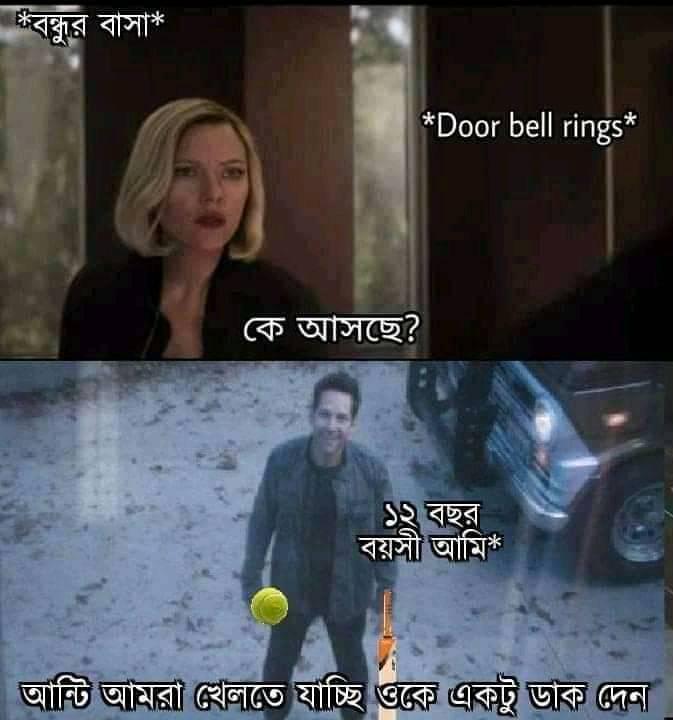
Caption: *বন্ধুর বাসা*    *Door bell rings*  কে আসছে ?     ১২ বছর বয়সী আমি*     আন্টি আমরা খেলতে যাচ্ছি ওকে একটু ডাক দেন
Label: non-hate